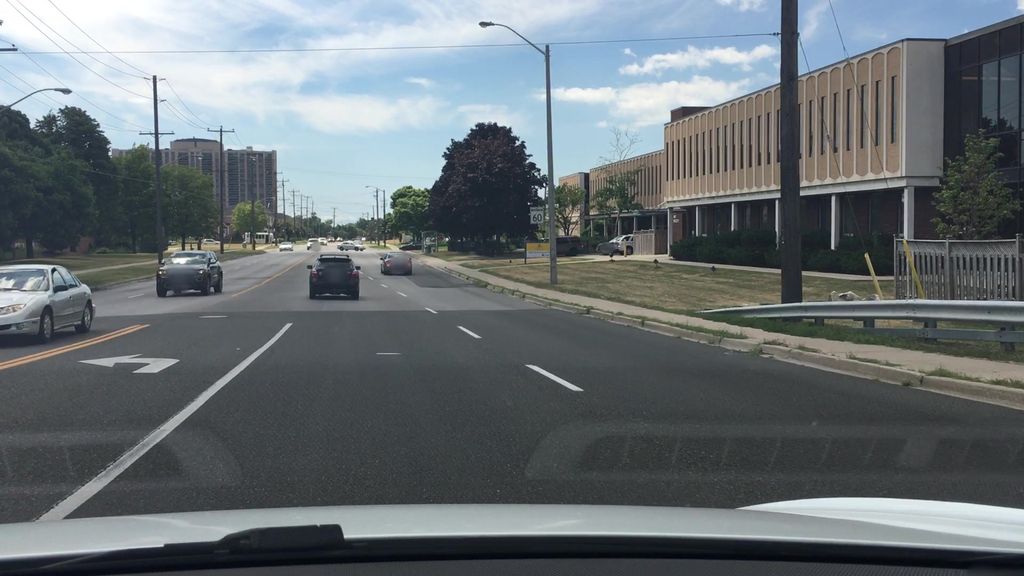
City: toronto